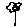
Label: flower